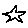
Label: star